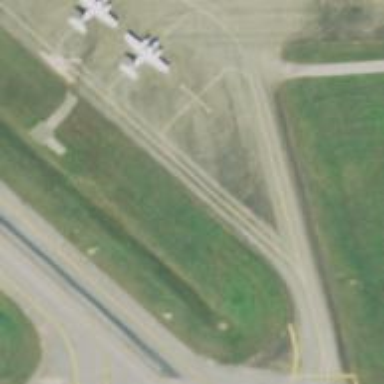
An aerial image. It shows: View of taxiway at the airport.